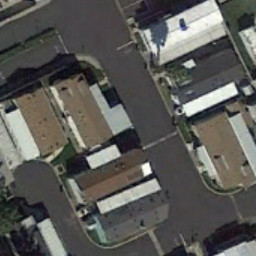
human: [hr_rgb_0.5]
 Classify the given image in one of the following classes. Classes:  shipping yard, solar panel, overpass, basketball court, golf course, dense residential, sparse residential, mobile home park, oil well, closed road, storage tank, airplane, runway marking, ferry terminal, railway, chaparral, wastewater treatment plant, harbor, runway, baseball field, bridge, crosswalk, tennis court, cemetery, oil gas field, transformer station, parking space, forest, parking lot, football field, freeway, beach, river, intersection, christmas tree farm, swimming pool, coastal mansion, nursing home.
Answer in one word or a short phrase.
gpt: mobile home park